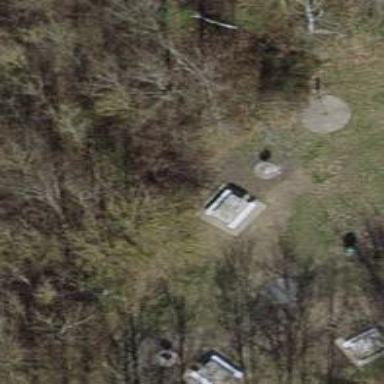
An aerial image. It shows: Picnic table located in leisure land area.